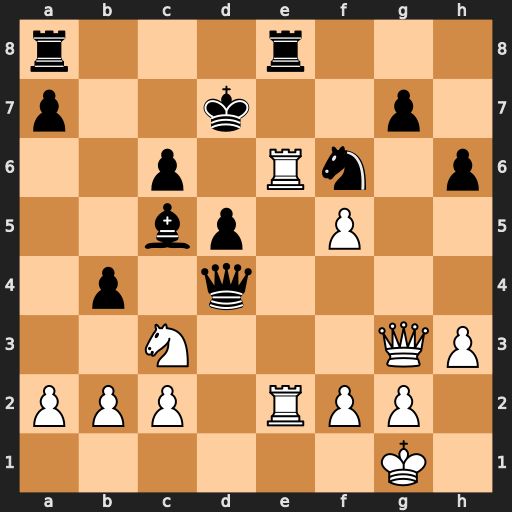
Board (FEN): r3r3/p2k2p1/2p1Rn1p/2bp1P2/1p1q4/2N3QP/PPP1RPP1/6K1
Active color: w
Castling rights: -
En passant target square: -
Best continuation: Qxg7+ Kd8 Rxf6 Rxe2 Nxe2 Qxf2+ Kh2